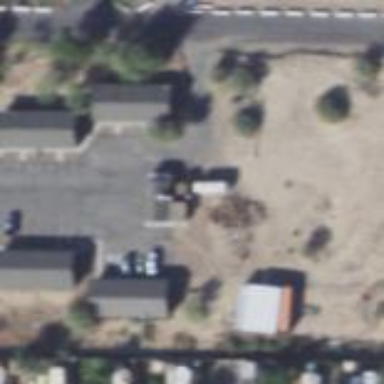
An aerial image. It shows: Building that is motel.